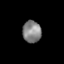
Tissue: skin
Cell type: Epithelial cells
Senescence score: 0.2814
Nuclear area (px): 396
Mean DAPI intensity: 131.846